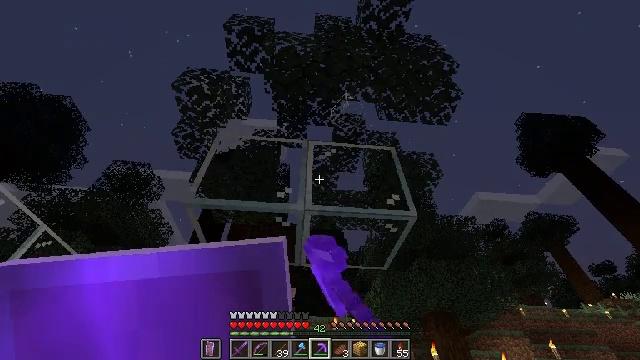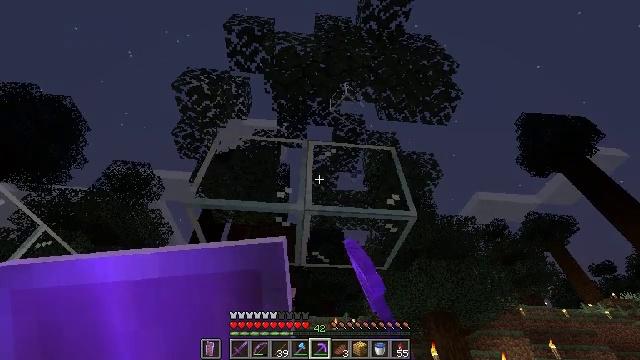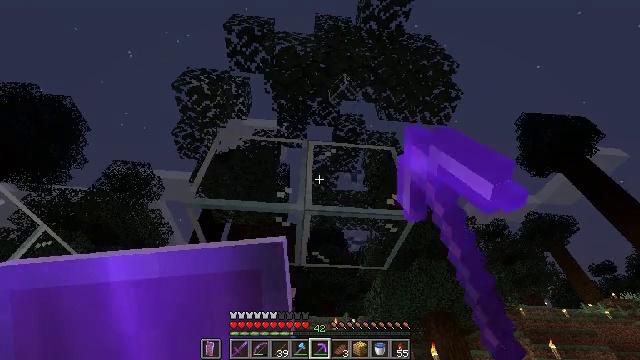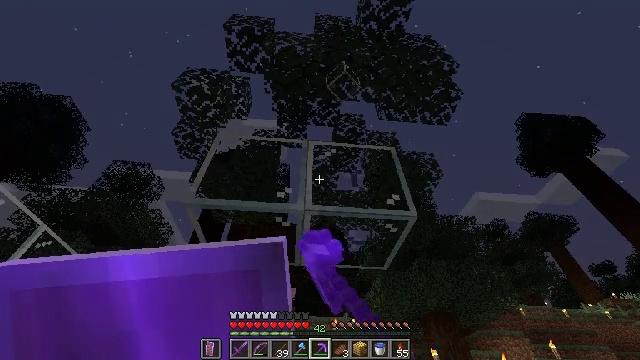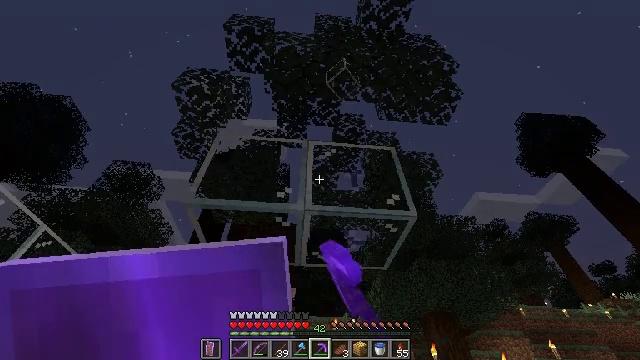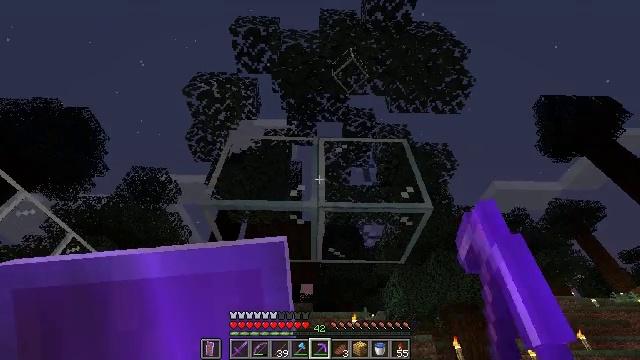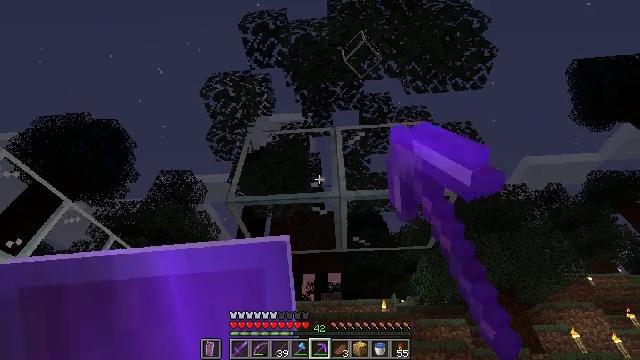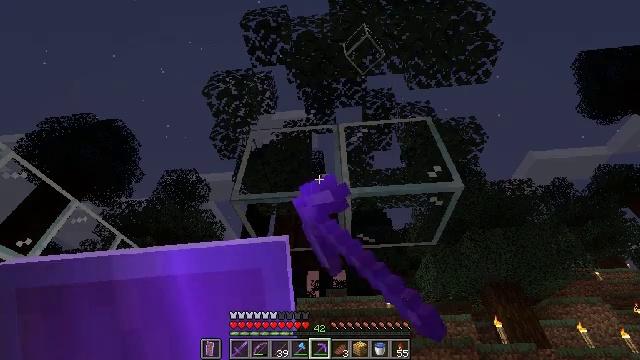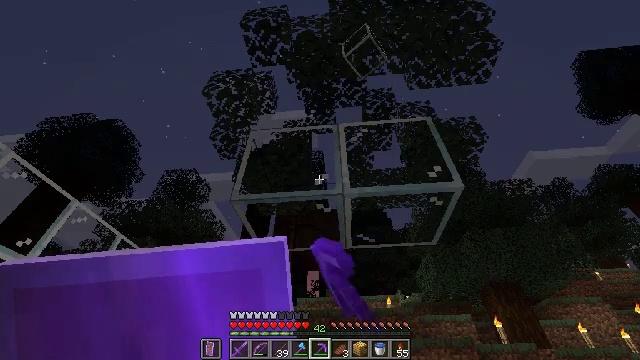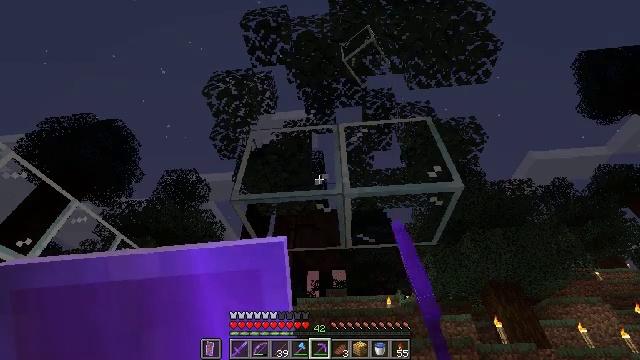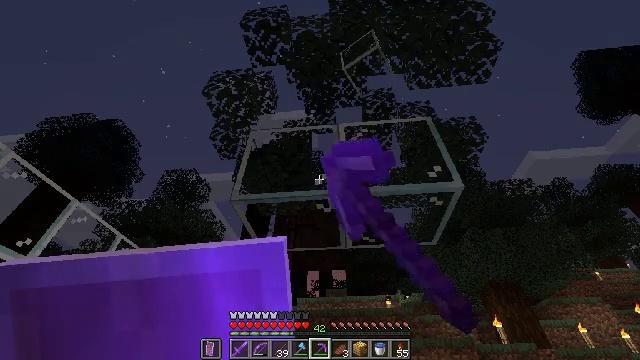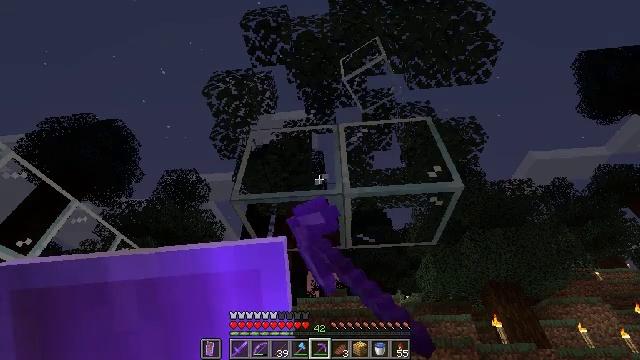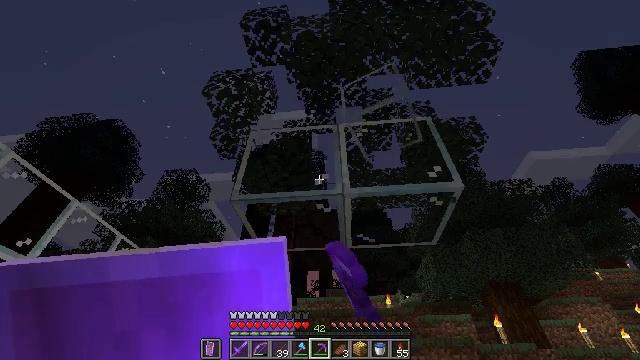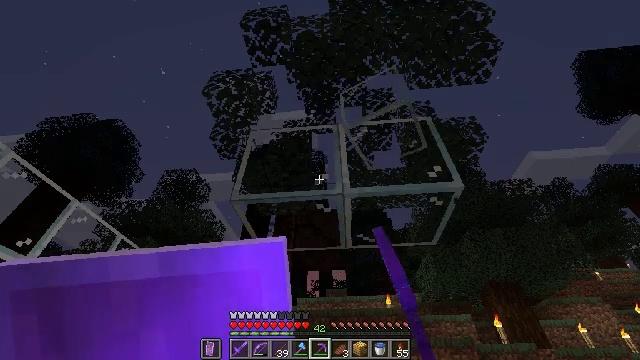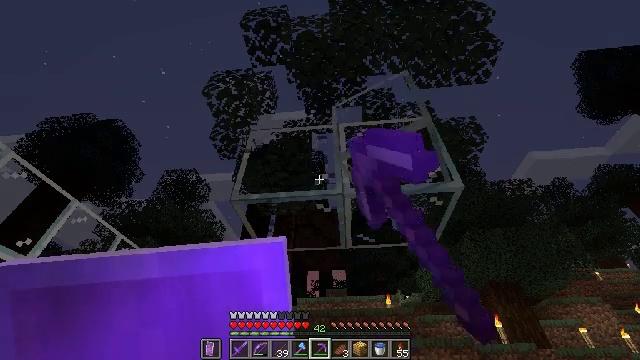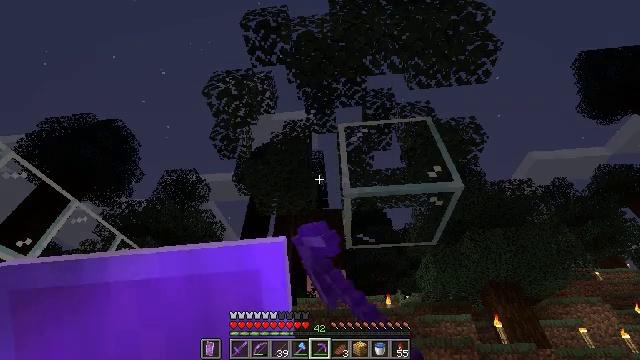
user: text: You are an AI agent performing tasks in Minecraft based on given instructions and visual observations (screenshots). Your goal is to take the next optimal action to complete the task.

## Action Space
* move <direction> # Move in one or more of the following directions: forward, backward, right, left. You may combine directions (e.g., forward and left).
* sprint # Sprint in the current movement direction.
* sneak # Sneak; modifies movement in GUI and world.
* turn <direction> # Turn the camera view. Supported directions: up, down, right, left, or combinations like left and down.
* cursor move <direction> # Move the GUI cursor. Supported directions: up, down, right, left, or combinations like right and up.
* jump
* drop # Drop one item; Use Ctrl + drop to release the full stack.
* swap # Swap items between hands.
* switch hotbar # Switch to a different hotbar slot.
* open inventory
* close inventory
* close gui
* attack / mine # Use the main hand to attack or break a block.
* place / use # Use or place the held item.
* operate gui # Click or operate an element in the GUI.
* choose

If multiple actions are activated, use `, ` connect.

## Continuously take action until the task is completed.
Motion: motion action
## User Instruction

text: Mine the glass to clear the view.
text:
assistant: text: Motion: attack / mine
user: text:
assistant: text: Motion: attack / mine
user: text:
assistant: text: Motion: attack / mine
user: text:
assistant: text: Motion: attack / mine
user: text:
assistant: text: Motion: turn left, attack / mine
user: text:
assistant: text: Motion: turn left and down, attack / mine
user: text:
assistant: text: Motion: turn left, attack / mine
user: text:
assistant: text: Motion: attack / mine
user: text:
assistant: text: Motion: attack / mine
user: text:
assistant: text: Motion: attack / mine
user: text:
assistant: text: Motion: attack / mine
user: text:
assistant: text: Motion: attack / mine
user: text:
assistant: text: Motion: attack / mine
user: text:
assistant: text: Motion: attack / mine
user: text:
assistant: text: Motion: attack / mine
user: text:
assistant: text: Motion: attack / mine
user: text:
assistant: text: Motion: attack / mine
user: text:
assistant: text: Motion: attack / mine
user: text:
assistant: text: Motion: move right, attack / mine
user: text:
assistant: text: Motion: move right, attack / mine
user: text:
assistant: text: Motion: move right, attack / mine
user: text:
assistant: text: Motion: turn right, attack / mine
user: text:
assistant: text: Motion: turn right, attack / mine
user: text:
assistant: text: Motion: attack / mine
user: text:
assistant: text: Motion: attack / mine
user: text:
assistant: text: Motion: attack / mine
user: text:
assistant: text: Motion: attack / mine
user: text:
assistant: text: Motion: attack / mine
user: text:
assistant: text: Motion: turn left, attack / mine
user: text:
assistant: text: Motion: turn left, attack / mine